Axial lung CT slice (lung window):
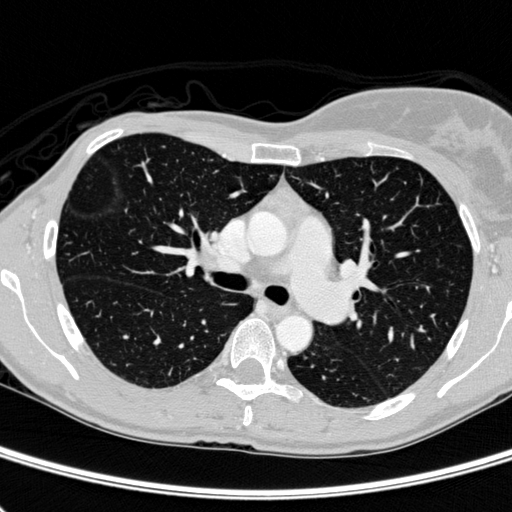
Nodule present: no